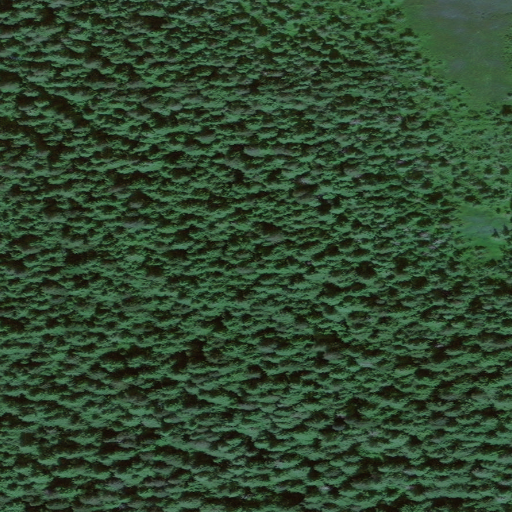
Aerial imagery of cape in Alaska named Copper Mountain Peninsula containing only unknown